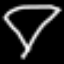
Label: diamond